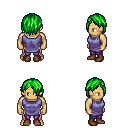
a pixel art fantasy rpg character, male body template, human, tanned skin, chain tabard jacket, magenta pants, green bangs hairstyle, brown shoes, four views (front, back, left, right), 2x2 character sprite sheet, small pixel art, hard edges, no anti-aliasing